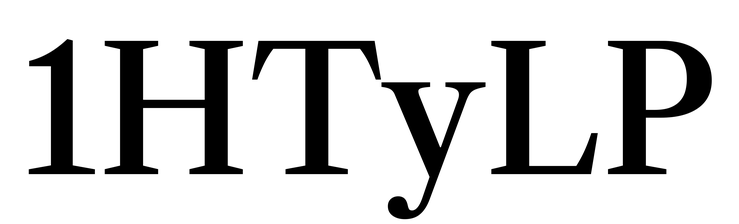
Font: LibreCaslonText_Medium